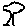
Label: tree